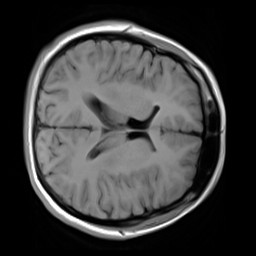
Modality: T1w
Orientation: axial
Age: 33
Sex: female
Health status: healthy
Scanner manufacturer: siemens
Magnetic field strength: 3 T
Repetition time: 4.1 s
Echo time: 0.0085 s